Question: I have the following:
'''
set.seed(513)
x1 = rnorm(12^6, 5,5)
x2 = x1-10
plot(density(x1),xlim = c(-25,25), ylim = c(0,0.09), xaxs = "i", yaxs = "i", main ="", xaxt = "n", yaxt = "n", xlab = "", ylab = "", col = "blue")
lines(density(x2), col = "red")
axis(side = 1, pos = 0, at = c(-30,-20,-10,0,10,20,30), labels = c("",-2,-1,0,+1,+2,""), tck = -0.02)
lines(x=c(0,0),y=c(0,1), lty = 3)
polygon(density(x1[x1>=0]), col = rgb(0,0,0.5,0.5))
polygon(density(x2[(x2)>=0]), col = rgb(0.5,0,0,0.5))
par(xpd=TRUE)
text("Frequency", x = -29, y = 0.045, srt = 90)
par(xpd=FALSE)
'''
I would like to make a plot which shows two normal curves, with the space where X>0 having filled colours. I tried using 'polygon' but it seems to struggle with density (it seems using 'x1[x1>=0]' limits the density function to that data, I think I need it to make the distribution first and cut it)
I would like to fill the space under the curves for both lines where X is zero or larger.

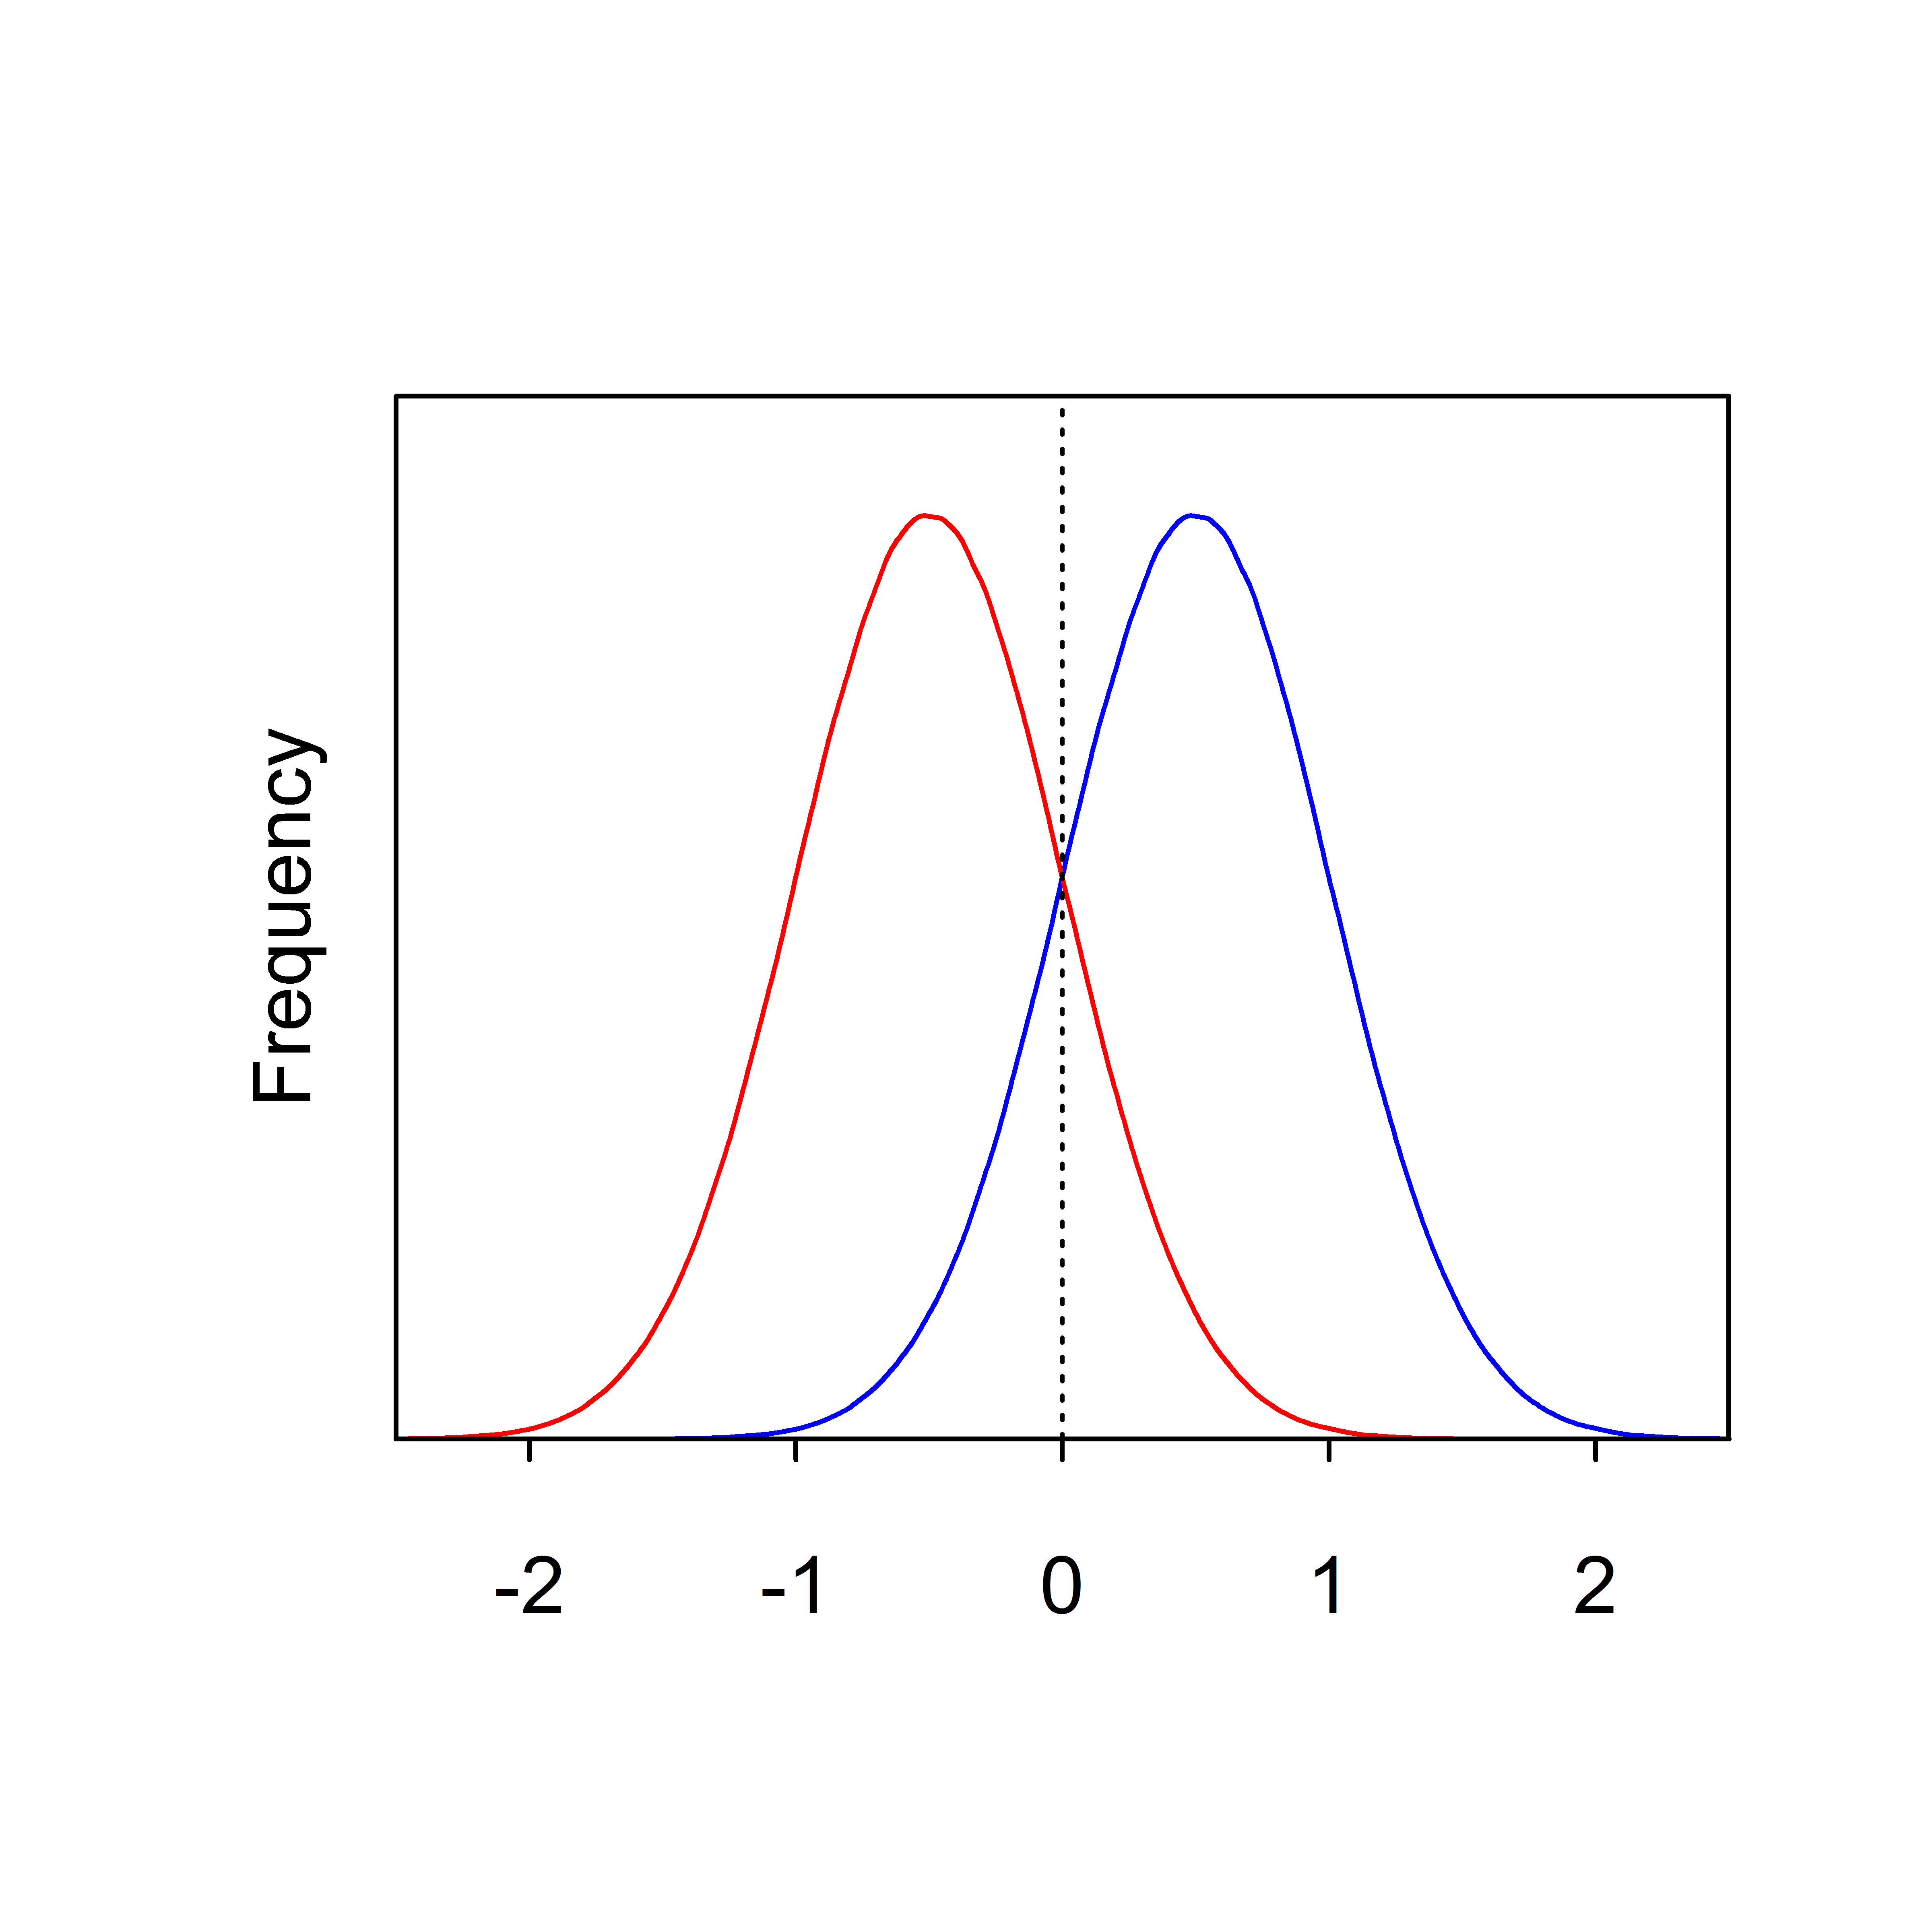
Answer: I managed to make a rather inelegant solution...
'''
set.seed(513)
x1 = rnorm(12^6, 5,5)
x2 = x1-10
plot(density(x1),xlim = c(-25,25), ylim = c(0,0.09), xaxs = "i", yaxs = "i", main ="", xaxt = "n", yaxt = "n", xlab = "", ylab = "", col = "blue")
lines(density(x2), col = "red")
axis(side = 1, pos = 0, at = c(-30,-20,-10,0,10,20,30), labels = c("",-2,-1,0,+1,+2,""), tck = -0.02)
lines(x=c(0,0),y=c(0,1), lty = 3)
x = density(x1)[1]
y = density(x1)[2]
x = as.numeric(x[[1]])
y = as.numeric(y[[1]])
df = data.frame(x,y)
polygon(c(df$x[df$x>=0],0),c(df$y[df$x>=0],0),col = rgb(0,0,0.5,0.5))
x = density(x2)[1]
y = density(x2)[2]
x = as.numeric(x[[1]])
y = as.numeric(y[[1]])
df = data.frame(x,y)
polygon(c(df$x[df$x>=0],0),c(df$y[df$x>=0],0),col = rgb(0.5,0,0,0.5))
par(xpd=TRUE)
text("Frequency", x = -29, y = 0.045, srt = 90)
par(xpd=FALSE)
'''